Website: macys
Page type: gifting
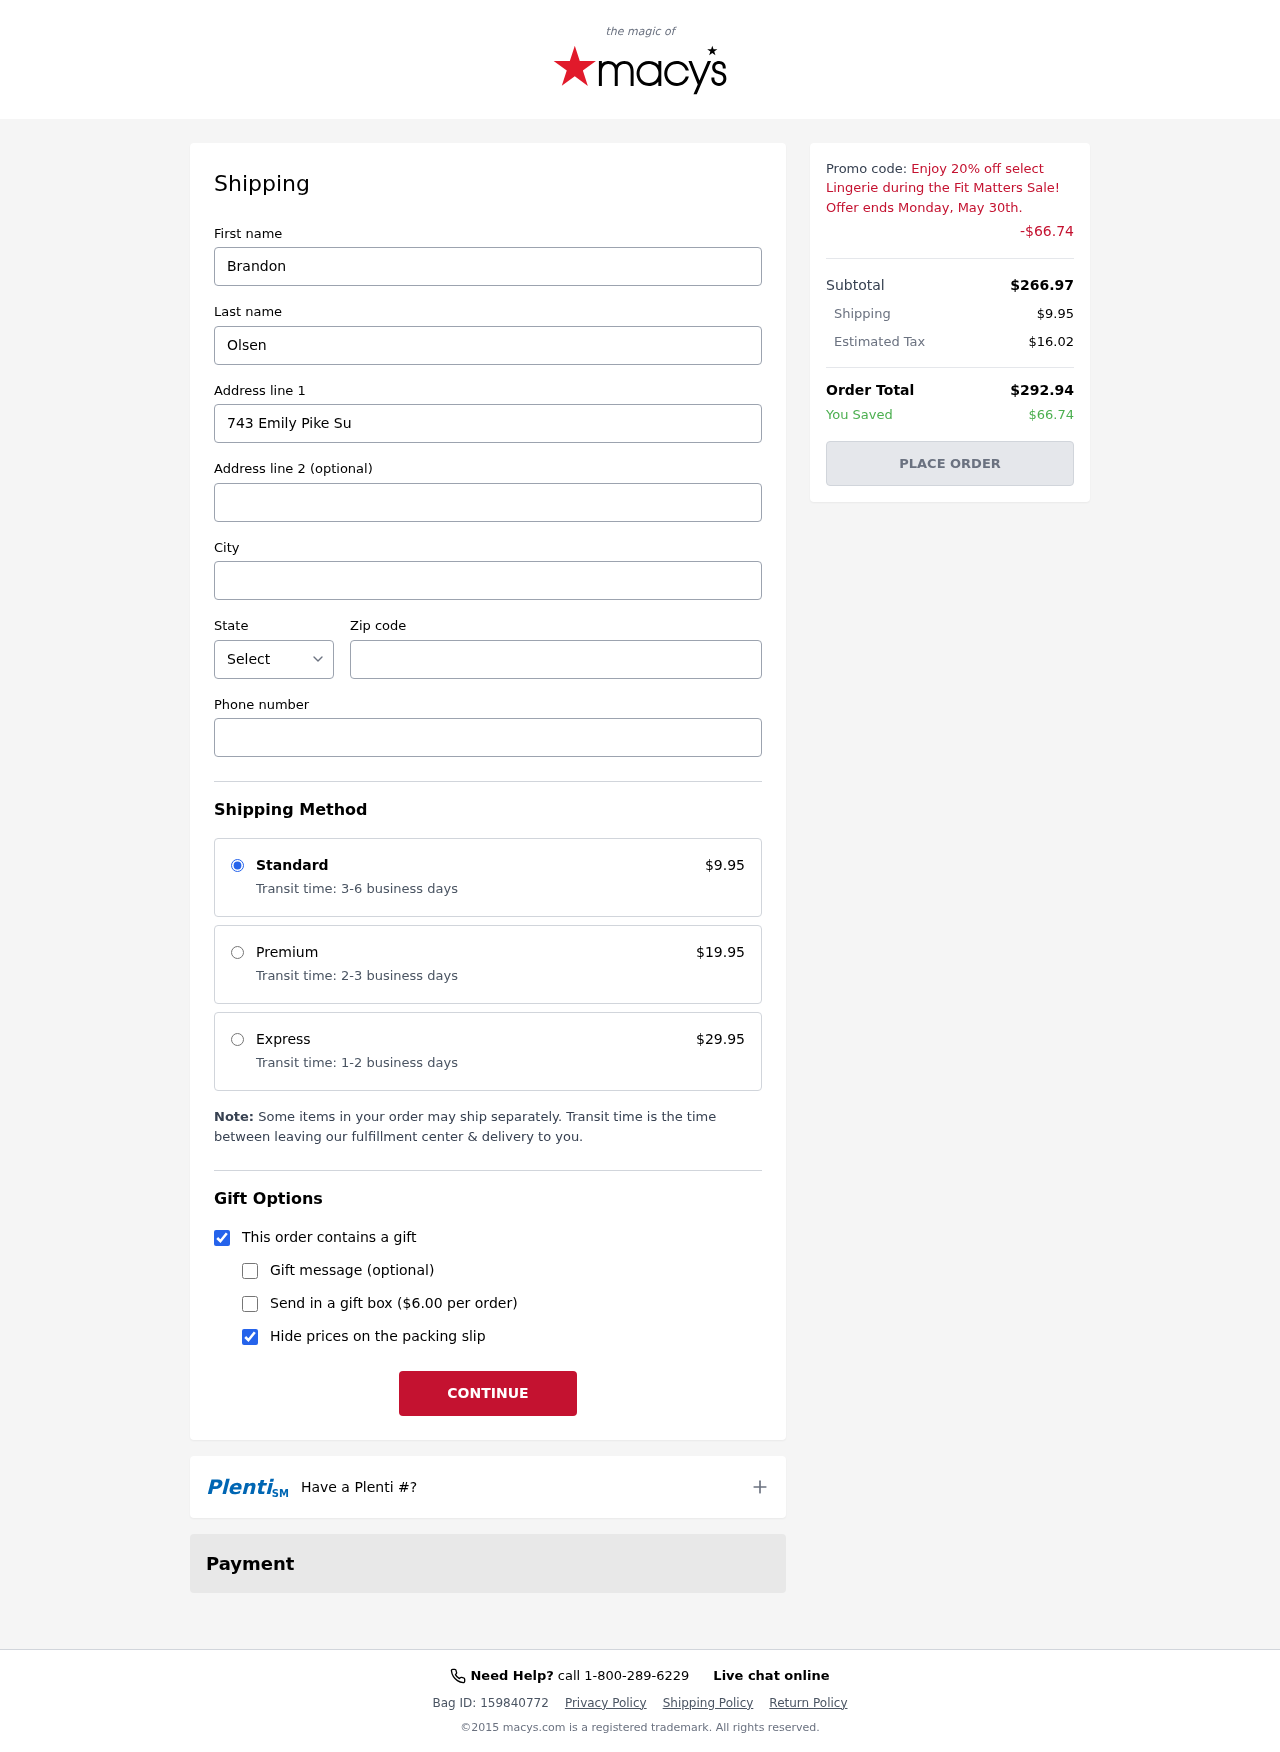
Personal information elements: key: PII_CITY
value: Lake Mark
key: PII_FIRSTNAME
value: Brandon
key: PII_LASTNAME
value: Olsen
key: PII_PHONE
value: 9959726343
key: PII_POSTCODE
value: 80372
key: PII_STATE_ABBR
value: NH
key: PII_STREET
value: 743 Emily Pike Suite 292
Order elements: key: ORDER_SHIPPING_COST
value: $9.95
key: ORDER_DISCOUNT
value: -$66.74
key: ORDER_SUBTOTAL
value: $266.97
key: ORDER_TAX
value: $16.02
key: ORDER_TOTAL
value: $292.94
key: ORDER_SAVINGS
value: $66.74